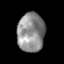
Tissue: skin
Cell type: Epithelial cells
Senescence score: 0.249
Nuclear area (px): 1042
Mean DAPI intensity: 141.401